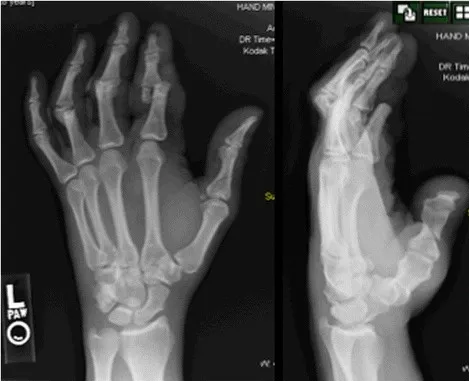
Preoperative radiographs showing proximal interphalangial joint fracture dislocations of left index, long, and ring fingers and proximal phalanx fracture of the thumb.
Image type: radiology (x_ray)